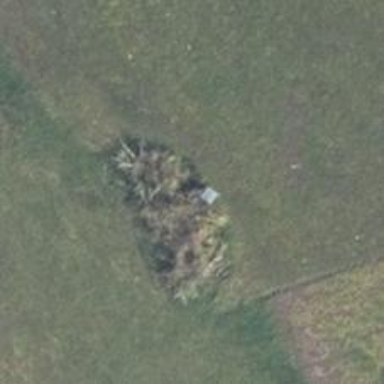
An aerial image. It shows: Hunting stand.